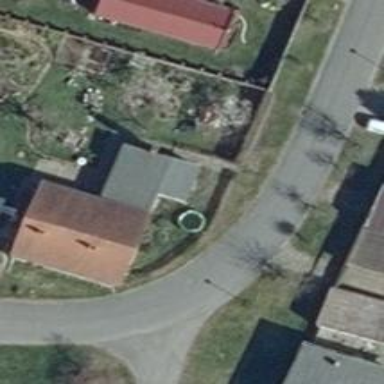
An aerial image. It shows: Residential road with asphalt surface.